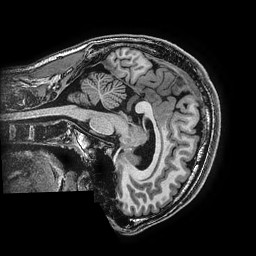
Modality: T1w
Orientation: sagittal
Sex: male
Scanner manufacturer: ge
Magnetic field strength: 3 T
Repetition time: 0.0077 s
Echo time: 0.003436 s